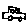
Label: car